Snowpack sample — Snodgrass Mountain, Crested Butte, Colorado (2/4/25, 12:06 PM MST)
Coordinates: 38.923, -106.968
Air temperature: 35 °F
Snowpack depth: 80 cm
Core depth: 60 cm
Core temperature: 32 °F
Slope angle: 14°, slope face: 78°
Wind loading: low
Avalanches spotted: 0
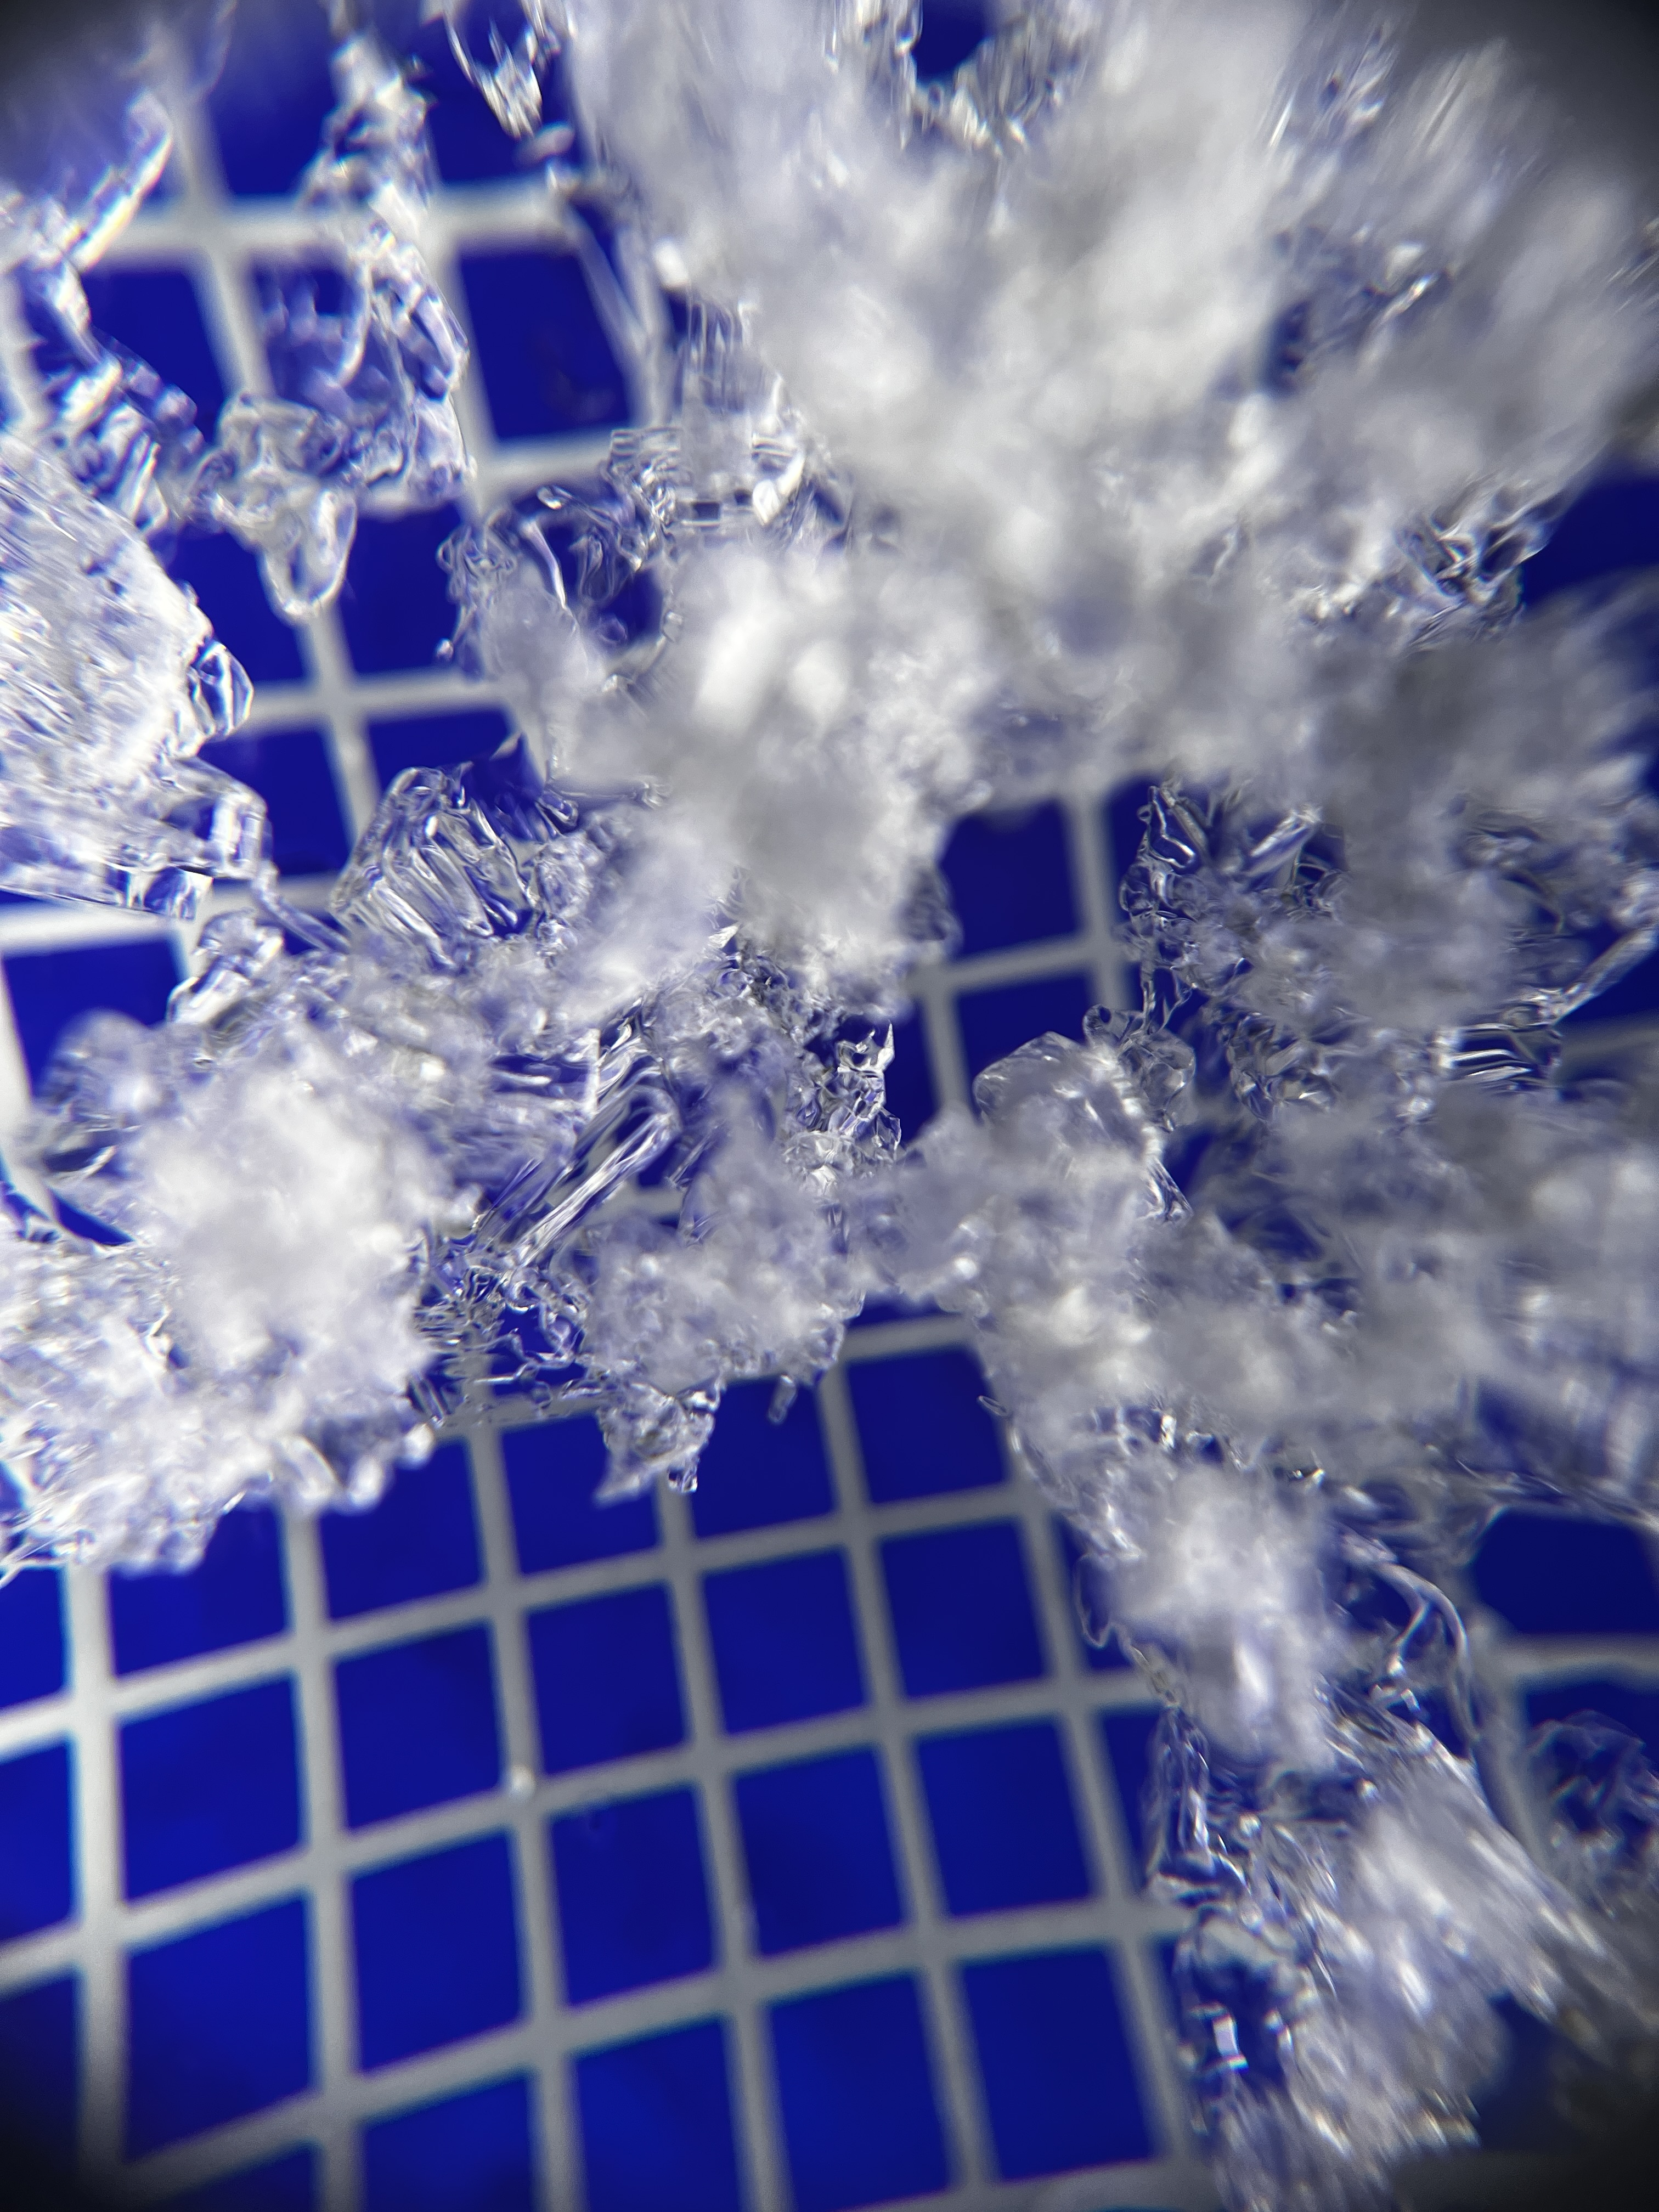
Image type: magnified_profile
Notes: No avalanches nearby, unusually warm weather for the last month reported by residents, Collected 25 yards from treeline